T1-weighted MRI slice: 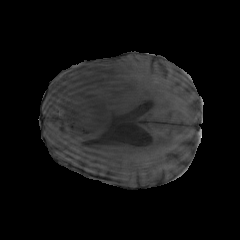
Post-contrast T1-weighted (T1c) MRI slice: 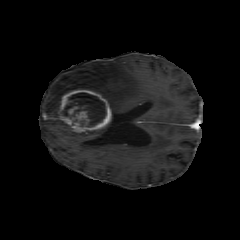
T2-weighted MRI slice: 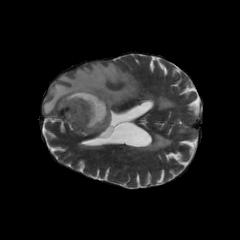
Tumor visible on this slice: yes